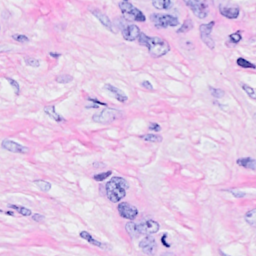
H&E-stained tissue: Breast